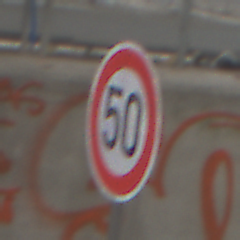
Verkehrszeichen: Geschwindigkeit50
Umgebung: Roofed, Special
Tageszeit: Midday
Wetter: Overcast
Licht: Natural
Jahreszeit: NotSpecified
Kontrast: LowContrast